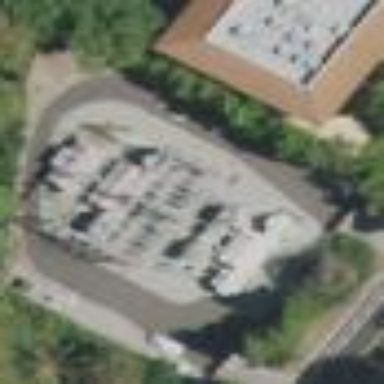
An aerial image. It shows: Power substation.